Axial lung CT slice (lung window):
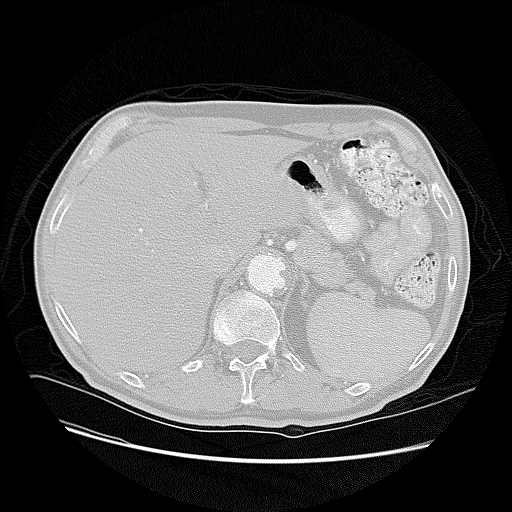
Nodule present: no